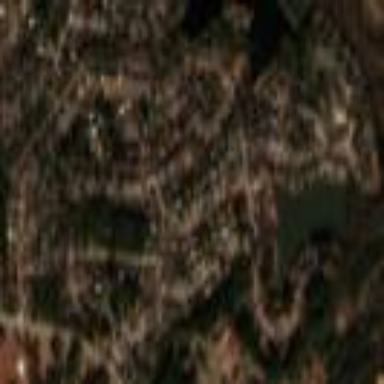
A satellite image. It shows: Residential area within neighborhood.